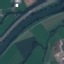
Land use / land cover class: River